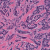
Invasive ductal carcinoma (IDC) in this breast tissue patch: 1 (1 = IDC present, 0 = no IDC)